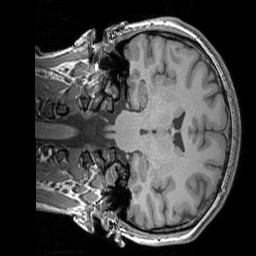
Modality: T1w
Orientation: coronal